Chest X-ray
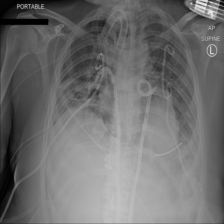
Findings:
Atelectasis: negative
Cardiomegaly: negative
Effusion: negative
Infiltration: negative
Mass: negative
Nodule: negative
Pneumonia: negative
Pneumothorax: positive
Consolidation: negative
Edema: negative
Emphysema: negative
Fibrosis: negative
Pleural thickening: negative
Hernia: negative